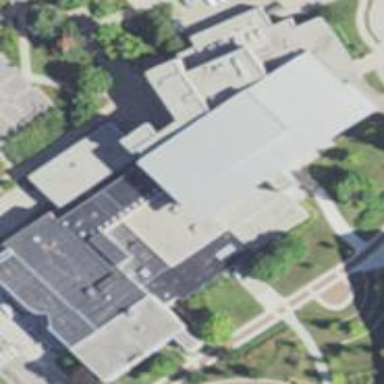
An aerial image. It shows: University building.